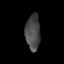
Tissue: lung
Cell type: Others
Senescence score: 0.2364
Nuclear area (px): 507
Mean DAPI intensity: 73.002